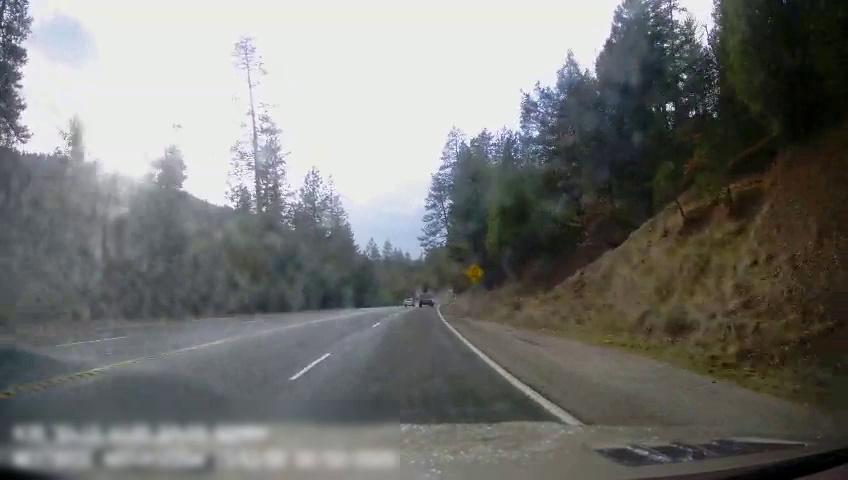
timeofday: Day
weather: Sunny
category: Drivable Space
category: Vehicles | SUV
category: Vehicles | Truck
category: Lanes | Current Lane
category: Lanes | Current Lane
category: Lanes | Opposite Lane
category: Lanes | Opposite Lane
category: Lanes | Opposite Lane
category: Traffic | Signs